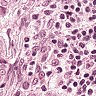
Metastatic tissue present: yes